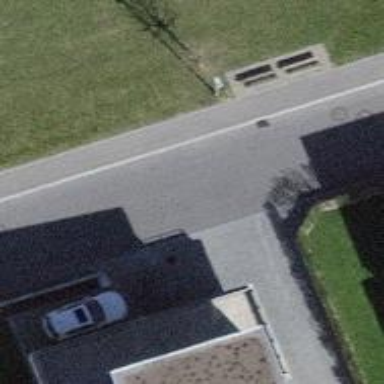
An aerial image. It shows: Kerb barrier.